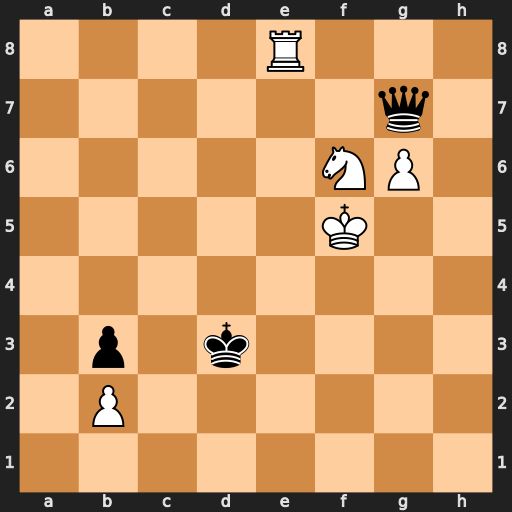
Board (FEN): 4R3/6q1/5NP1/5K2/8/1p1k4/1P6/8
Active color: w
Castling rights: -
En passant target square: -
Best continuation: Rd8+ Kc2 Rd7 Qh8 g7